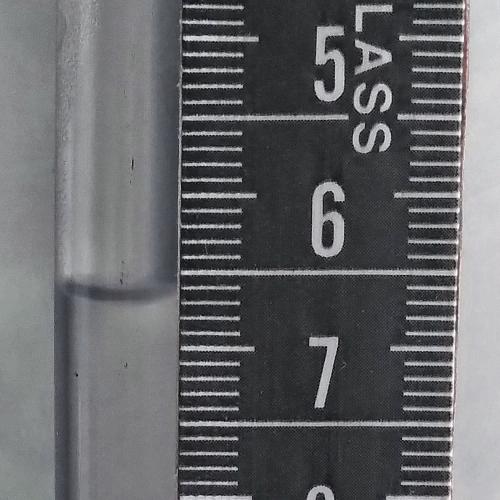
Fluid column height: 6.6 cm